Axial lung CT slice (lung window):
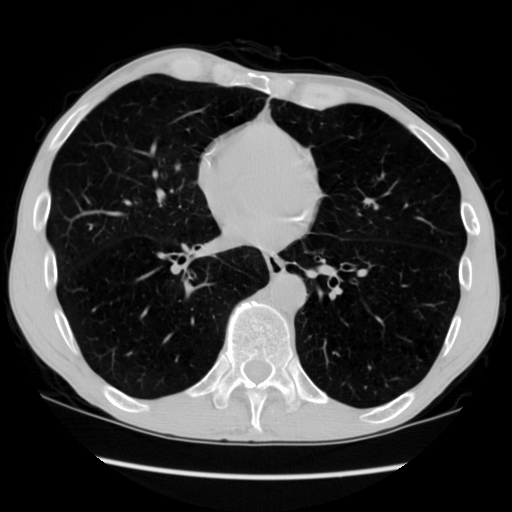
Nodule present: no